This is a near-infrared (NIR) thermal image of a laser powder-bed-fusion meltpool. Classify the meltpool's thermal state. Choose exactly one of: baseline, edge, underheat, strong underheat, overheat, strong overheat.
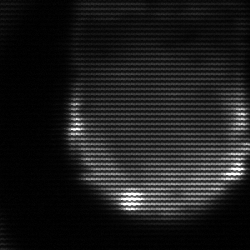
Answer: edge